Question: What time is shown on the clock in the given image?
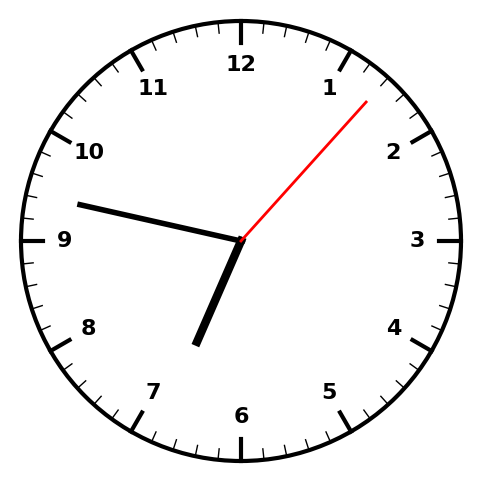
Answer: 06:47:07